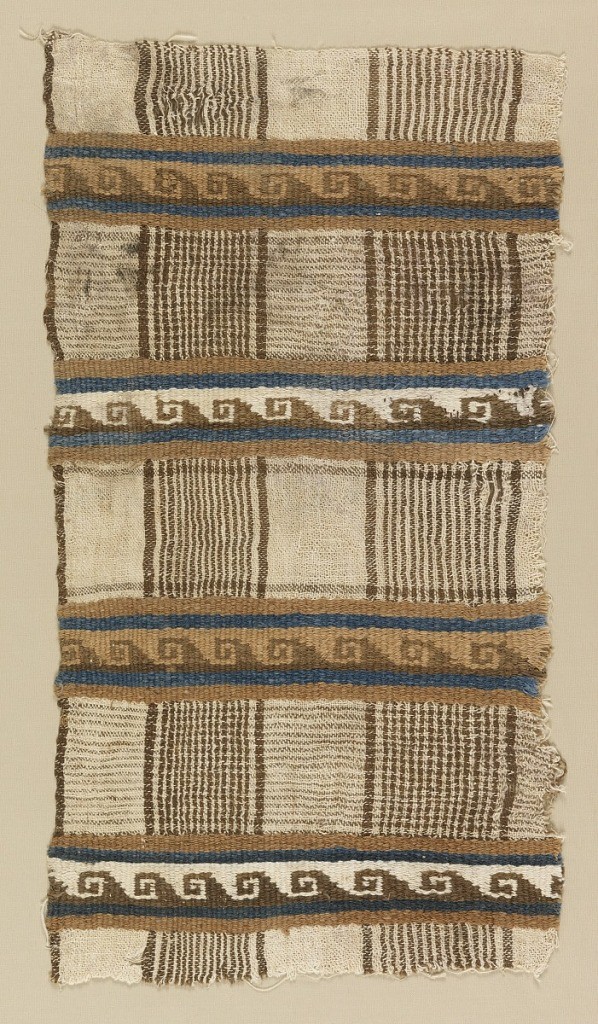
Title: Fragment
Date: ca. 1000
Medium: cotton Technique: complementary wefts; plain weave foundation; Three sections: 1) predominantly warp-faced plain weave (plaid), 2) wefts faced plain weave (on grouped warps) 3) complimentary wefts, plain weave, sides: one intact, ends: one has warp selvage
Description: Plain weave with crossing bands of double-faced weft patterning. Brown and white plaid effect crossed at intervals by narrow brown ribbed bands with blue continuous scroll.